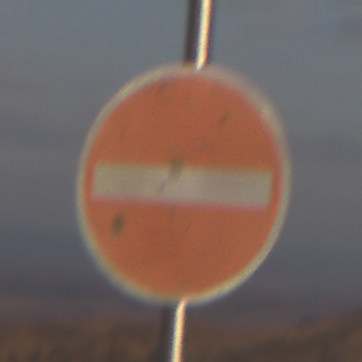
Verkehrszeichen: VerbotDerEinfahrt
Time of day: SunriseSunset
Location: Outdoor (Nature)
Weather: PartlyCloudy
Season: NotSpecified
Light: Natural